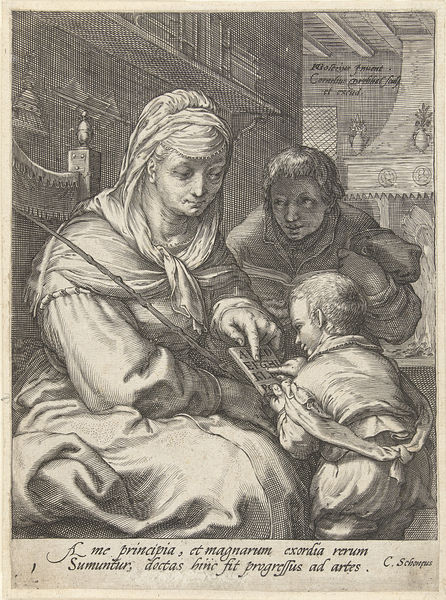
Titel: Grammatica
Künstler: Cornelis Jacobsz. Drebbel
Standort: Amsterdam
Institution: Rijksmuseum
Schlagwörter: frau, stock, stab, lesen, druck, stich, jfifif